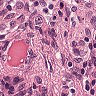
Metastatic tissue present: no